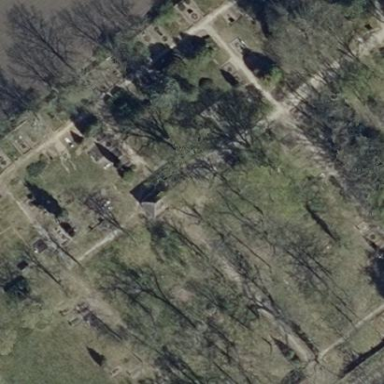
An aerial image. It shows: Cemetery.